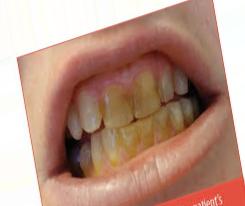
Condition: Tooth Discoloration